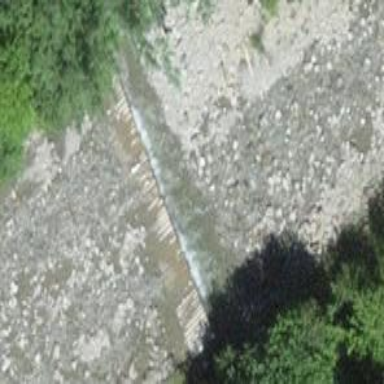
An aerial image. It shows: Weir along the waterway.